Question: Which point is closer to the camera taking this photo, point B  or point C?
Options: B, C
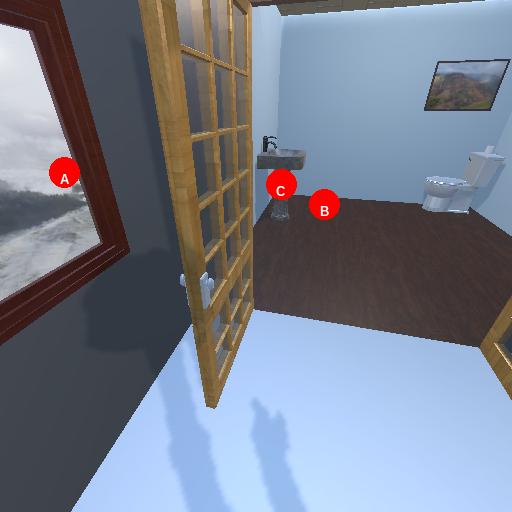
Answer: B